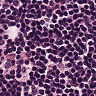
Metastatic tissue present: no